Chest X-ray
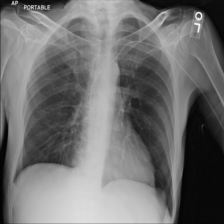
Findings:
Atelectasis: negative
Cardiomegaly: negative
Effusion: positive
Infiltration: positive
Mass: negative
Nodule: negative
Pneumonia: negative
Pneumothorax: negative
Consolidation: negative
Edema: negative
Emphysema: negative
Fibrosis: negative
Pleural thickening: negative
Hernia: negative